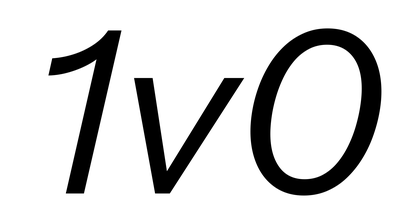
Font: InstrumentSans-Italic_Italic